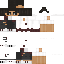
A male human skin with medium skin, wearing brown long hair dressed in a blue tshirt and black pants, featuring a closed mouth.